Question: I'm looking for a way to apply a "perspective correction" to an image in an iPhone app.
<URL> explains how to apply a perspective distortion, what I want is exactly the inverse operation...
Any idea how to do this?

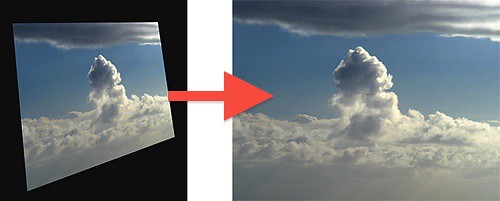
Answer: What I finally did was make use of an <URL>.
Just in case someone else needs something like this...